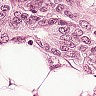
Metastatic tissue present: yes